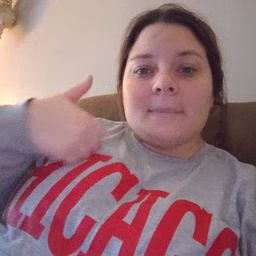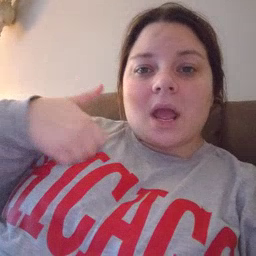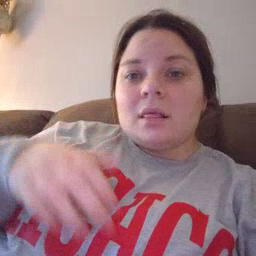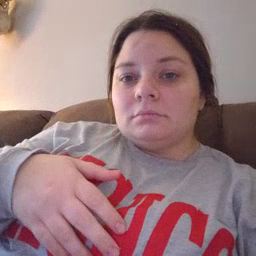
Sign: bath